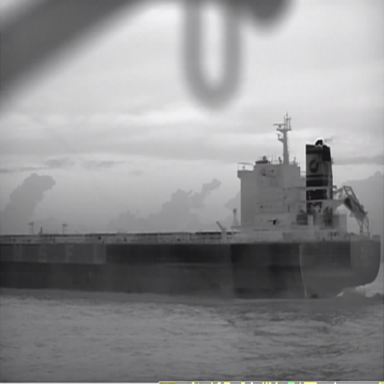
There is a liner in the infrared image.